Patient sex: F
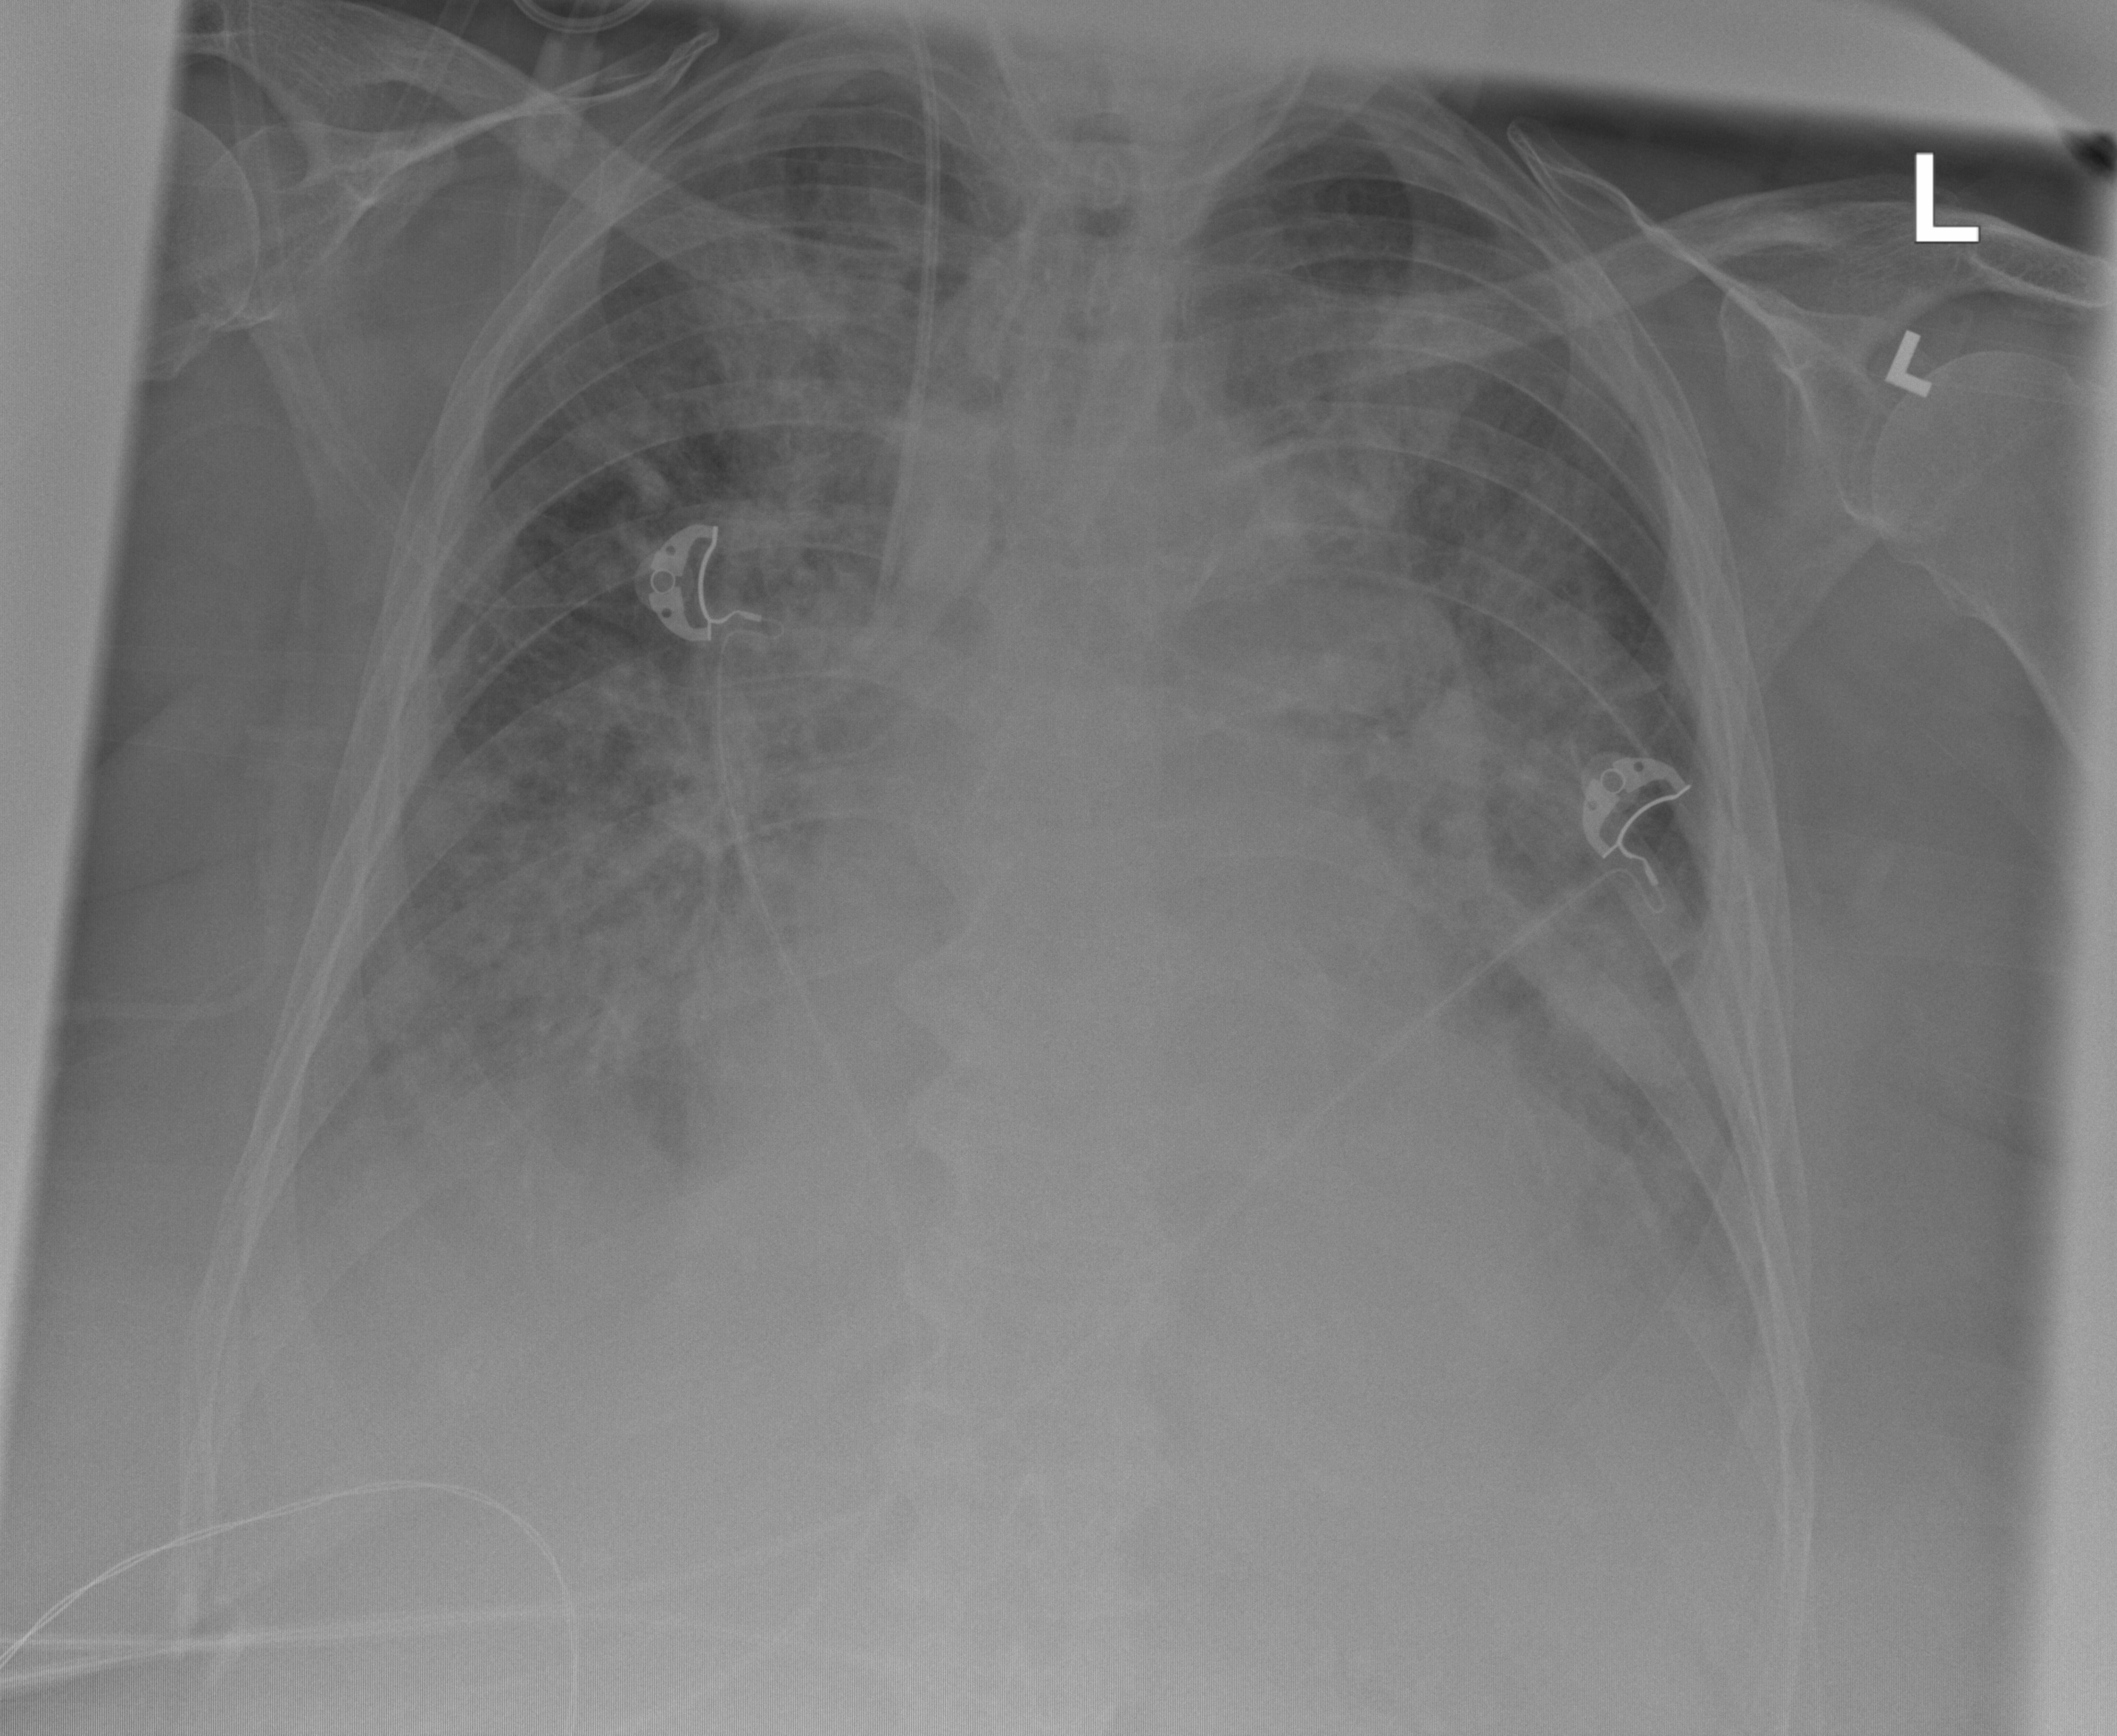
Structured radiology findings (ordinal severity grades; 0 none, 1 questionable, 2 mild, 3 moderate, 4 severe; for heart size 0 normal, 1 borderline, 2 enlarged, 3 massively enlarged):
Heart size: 2
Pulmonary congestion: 2
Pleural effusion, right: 2
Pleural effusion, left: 2
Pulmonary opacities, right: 3
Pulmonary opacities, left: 3
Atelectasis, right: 2
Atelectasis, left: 2